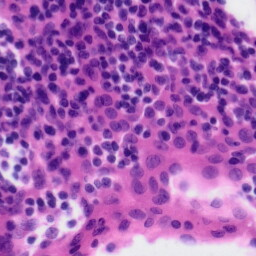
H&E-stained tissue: Tonsil